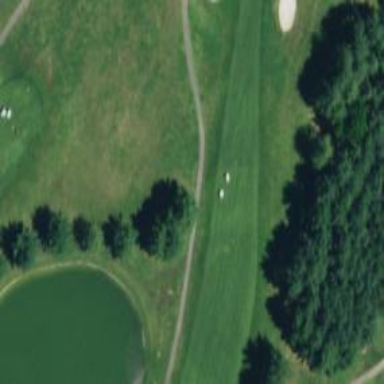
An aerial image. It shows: Path designated for golf carts.